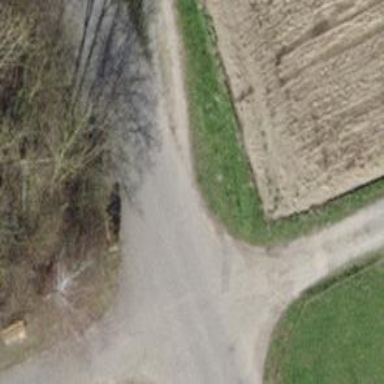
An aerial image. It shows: Unclassified road with asphalt surface.